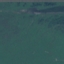
Land use / land cover class: Pasture